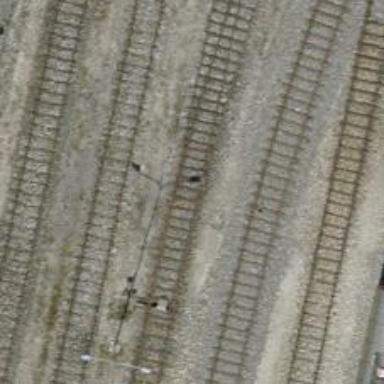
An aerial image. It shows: Siding railway track with one rail.